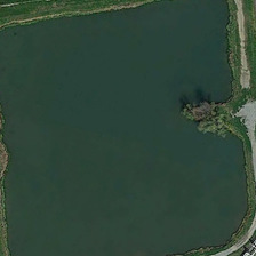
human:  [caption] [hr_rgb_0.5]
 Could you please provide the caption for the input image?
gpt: a square pond with dark green water while surrounded by many plants .

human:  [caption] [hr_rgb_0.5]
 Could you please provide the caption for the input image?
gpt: a little land of plants on the surface of the water .

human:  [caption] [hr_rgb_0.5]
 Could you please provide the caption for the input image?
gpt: many plants surround the pond which have gray road on it .

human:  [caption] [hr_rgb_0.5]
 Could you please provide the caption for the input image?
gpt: many plants surround a pond while some gray road around the plants .

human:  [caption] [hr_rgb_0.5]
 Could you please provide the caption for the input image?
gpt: green meadows are around a square pond near a road .